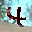
Label: 4